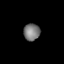
Tissue: lung
Cell type: Pericytes
Senescence score: 0.5786
Nuclear area (px): 271
Mean DAPI intensity: 120.317